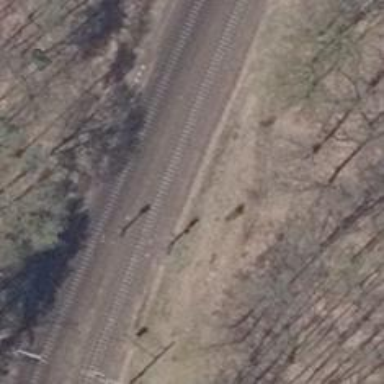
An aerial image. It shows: Railway signal.